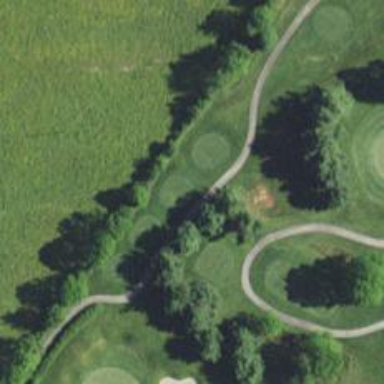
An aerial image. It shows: View of golf hole.